Question: Count the number of objects in the diagram.
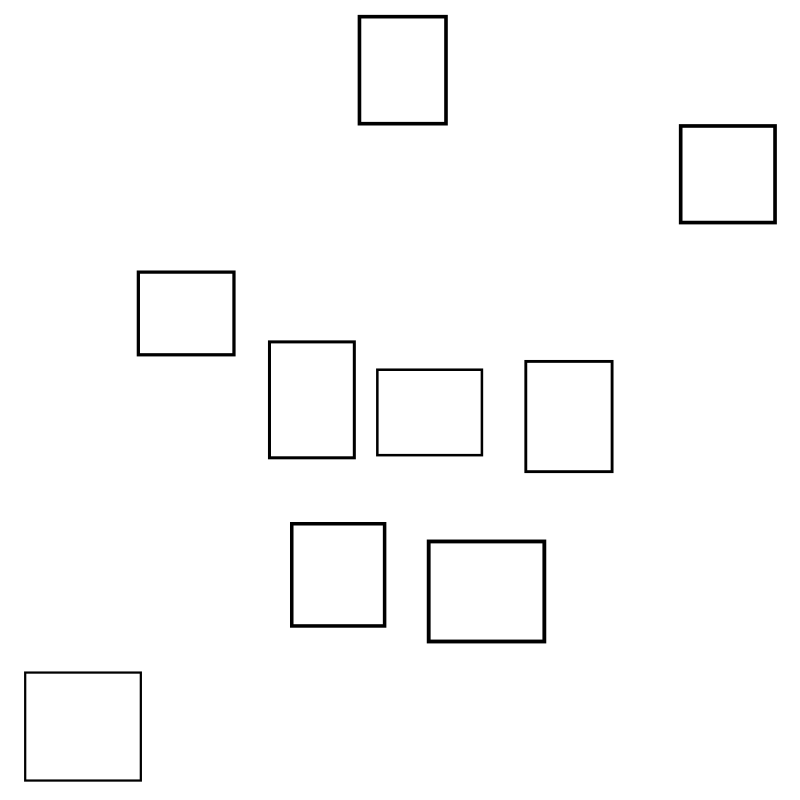
Answer: 9